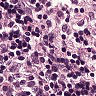
Metastatic tissue present: no